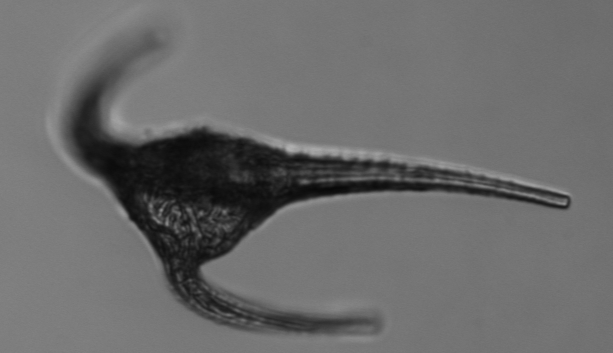
Label: Tripos